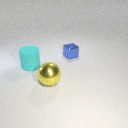
large cyan rubber cylinder to the left of large yellow metal sphere